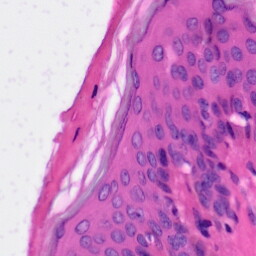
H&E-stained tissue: Skin